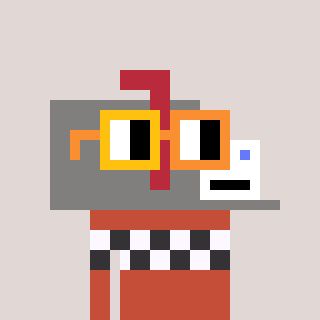
a pixel art character with square yellow and orange glasses, a mailbox-shaped head and a rust-colored body on a warm background